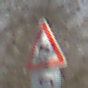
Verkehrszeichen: SchleuderOderRutschgefahr
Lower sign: RichtungsangabeDurchPfeile2
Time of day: MorningAfternoon
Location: Outdoor (Nature)
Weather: Clear
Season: Winter
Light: Natural